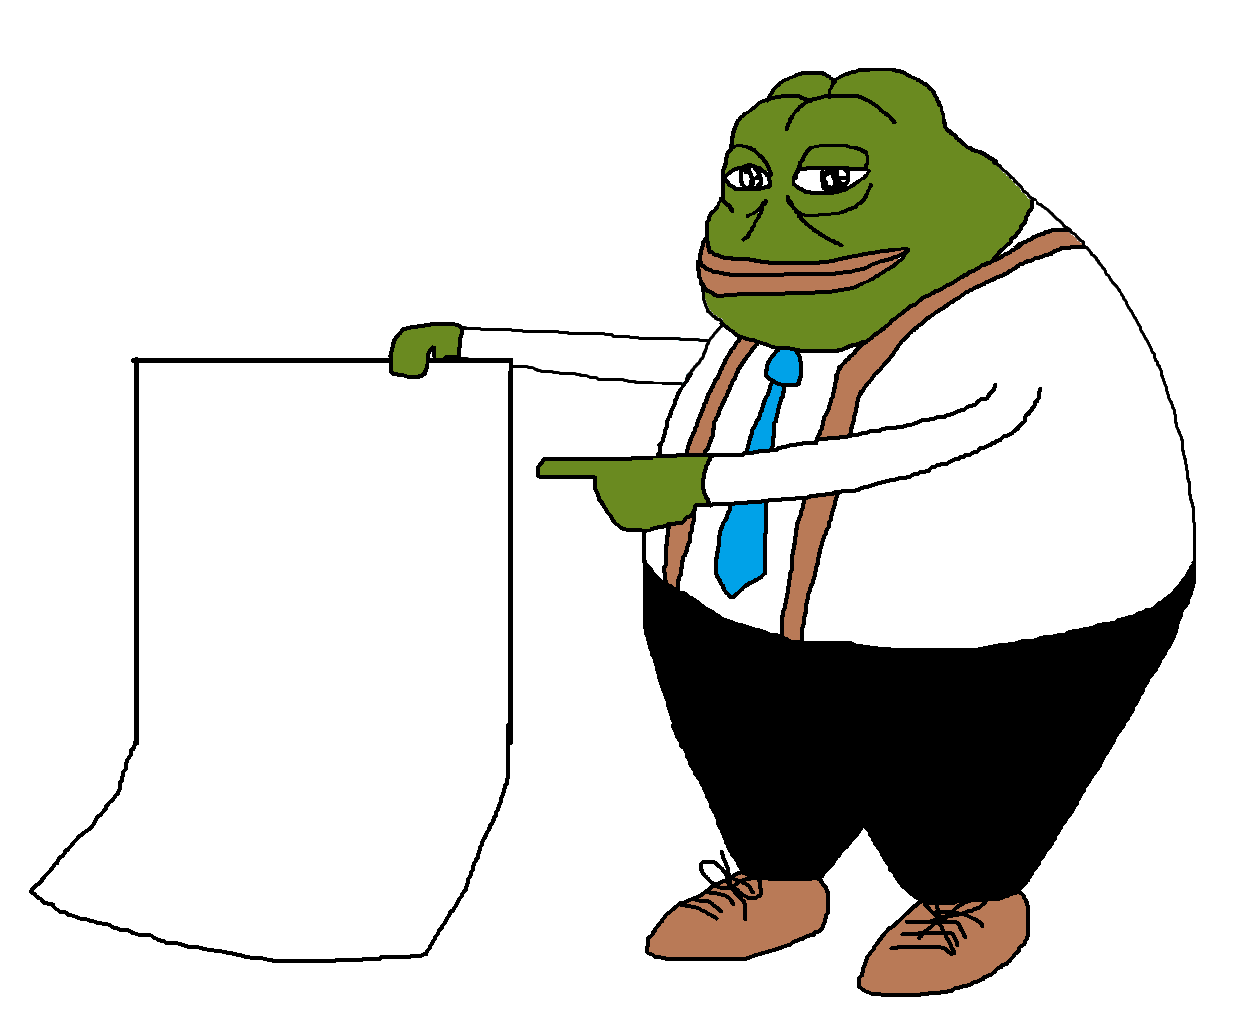
Label: 5_Pepe